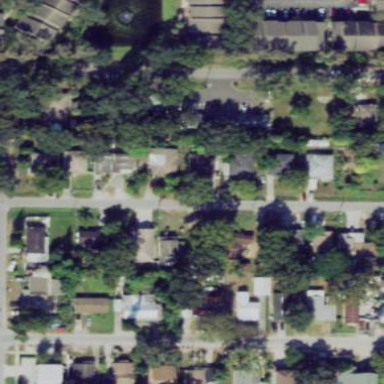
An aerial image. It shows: Single-family residential area.